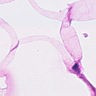
Metastatic tissue present: no